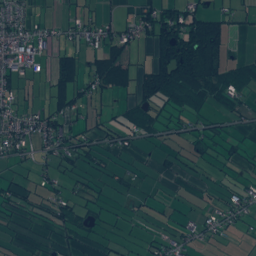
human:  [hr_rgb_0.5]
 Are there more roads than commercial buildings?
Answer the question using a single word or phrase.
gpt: yes

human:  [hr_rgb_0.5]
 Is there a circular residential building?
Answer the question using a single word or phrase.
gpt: yes

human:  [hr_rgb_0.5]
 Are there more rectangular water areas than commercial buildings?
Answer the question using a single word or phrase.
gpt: yes

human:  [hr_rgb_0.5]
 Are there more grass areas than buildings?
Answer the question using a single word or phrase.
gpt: no

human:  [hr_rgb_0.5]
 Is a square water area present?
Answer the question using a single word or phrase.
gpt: yes

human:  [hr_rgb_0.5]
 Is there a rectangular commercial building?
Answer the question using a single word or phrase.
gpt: yes

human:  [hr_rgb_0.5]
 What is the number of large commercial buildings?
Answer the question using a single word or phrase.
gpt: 0

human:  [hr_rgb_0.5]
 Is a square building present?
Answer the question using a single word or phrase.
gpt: yes

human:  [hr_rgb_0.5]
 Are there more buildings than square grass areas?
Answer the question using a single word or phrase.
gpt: yes

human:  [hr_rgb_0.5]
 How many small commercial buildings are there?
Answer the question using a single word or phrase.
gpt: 15

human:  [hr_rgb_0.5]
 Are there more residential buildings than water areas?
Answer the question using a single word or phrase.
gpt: yes

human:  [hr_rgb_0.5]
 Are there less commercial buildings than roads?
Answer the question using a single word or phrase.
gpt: yes

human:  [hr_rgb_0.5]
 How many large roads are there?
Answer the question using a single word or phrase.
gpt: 0

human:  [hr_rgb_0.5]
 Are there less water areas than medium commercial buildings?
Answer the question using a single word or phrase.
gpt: no

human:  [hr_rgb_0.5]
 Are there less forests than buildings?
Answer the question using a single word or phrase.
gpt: yes

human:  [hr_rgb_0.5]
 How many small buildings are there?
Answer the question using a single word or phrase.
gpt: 1207

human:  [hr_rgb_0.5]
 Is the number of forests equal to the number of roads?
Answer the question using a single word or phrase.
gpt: no

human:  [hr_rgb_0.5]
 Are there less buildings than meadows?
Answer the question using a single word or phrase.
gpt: no

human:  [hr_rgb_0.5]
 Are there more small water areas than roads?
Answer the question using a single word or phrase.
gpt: no

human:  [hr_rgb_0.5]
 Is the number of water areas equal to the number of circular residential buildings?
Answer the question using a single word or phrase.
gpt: no

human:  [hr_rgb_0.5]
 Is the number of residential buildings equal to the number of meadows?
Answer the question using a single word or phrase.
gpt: no

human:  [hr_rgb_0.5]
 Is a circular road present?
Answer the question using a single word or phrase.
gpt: no

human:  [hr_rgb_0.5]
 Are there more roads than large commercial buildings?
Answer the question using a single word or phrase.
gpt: yes

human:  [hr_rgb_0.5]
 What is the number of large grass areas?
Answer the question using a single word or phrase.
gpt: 212

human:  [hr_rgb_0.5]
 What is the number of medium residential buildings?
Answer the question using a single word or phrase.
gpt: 8

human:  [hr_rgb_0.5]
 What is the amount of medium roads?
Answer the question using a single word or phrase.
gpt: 0

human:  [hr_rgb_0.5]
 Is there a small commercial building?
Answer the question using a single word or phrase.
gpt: yes

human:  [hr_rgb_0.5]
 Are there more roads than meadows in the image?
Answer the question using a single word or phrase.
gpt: yes

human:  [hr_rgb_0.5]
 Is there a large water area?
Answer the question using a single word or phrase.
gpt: yes

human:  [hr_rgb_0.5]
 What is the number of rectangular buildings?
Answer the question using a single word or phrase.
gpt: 661

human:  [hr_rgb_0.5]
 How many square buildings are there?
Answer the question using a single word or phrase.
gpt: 6

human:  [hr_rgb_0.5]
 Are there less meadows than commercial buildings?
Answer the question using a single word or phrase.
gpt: no

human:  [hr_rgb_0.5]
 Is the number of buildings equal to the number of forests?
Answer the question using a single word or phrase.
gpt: no

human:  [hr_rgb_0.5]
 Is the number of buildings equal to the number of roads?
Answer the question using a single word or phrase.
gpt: no

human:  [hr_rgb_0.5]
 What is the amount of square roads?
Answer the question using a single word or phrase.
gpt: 0

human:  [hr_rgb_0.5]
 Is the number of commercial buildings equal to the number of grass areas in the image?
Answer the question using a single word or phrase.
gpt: no